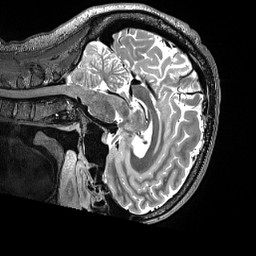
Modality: T2w
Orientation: sagittal
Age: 31
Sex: male
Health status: healthy
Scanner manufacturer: siemens
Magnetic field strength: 3 T
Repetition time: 3.2 s
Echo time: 0.563 s